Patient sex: M
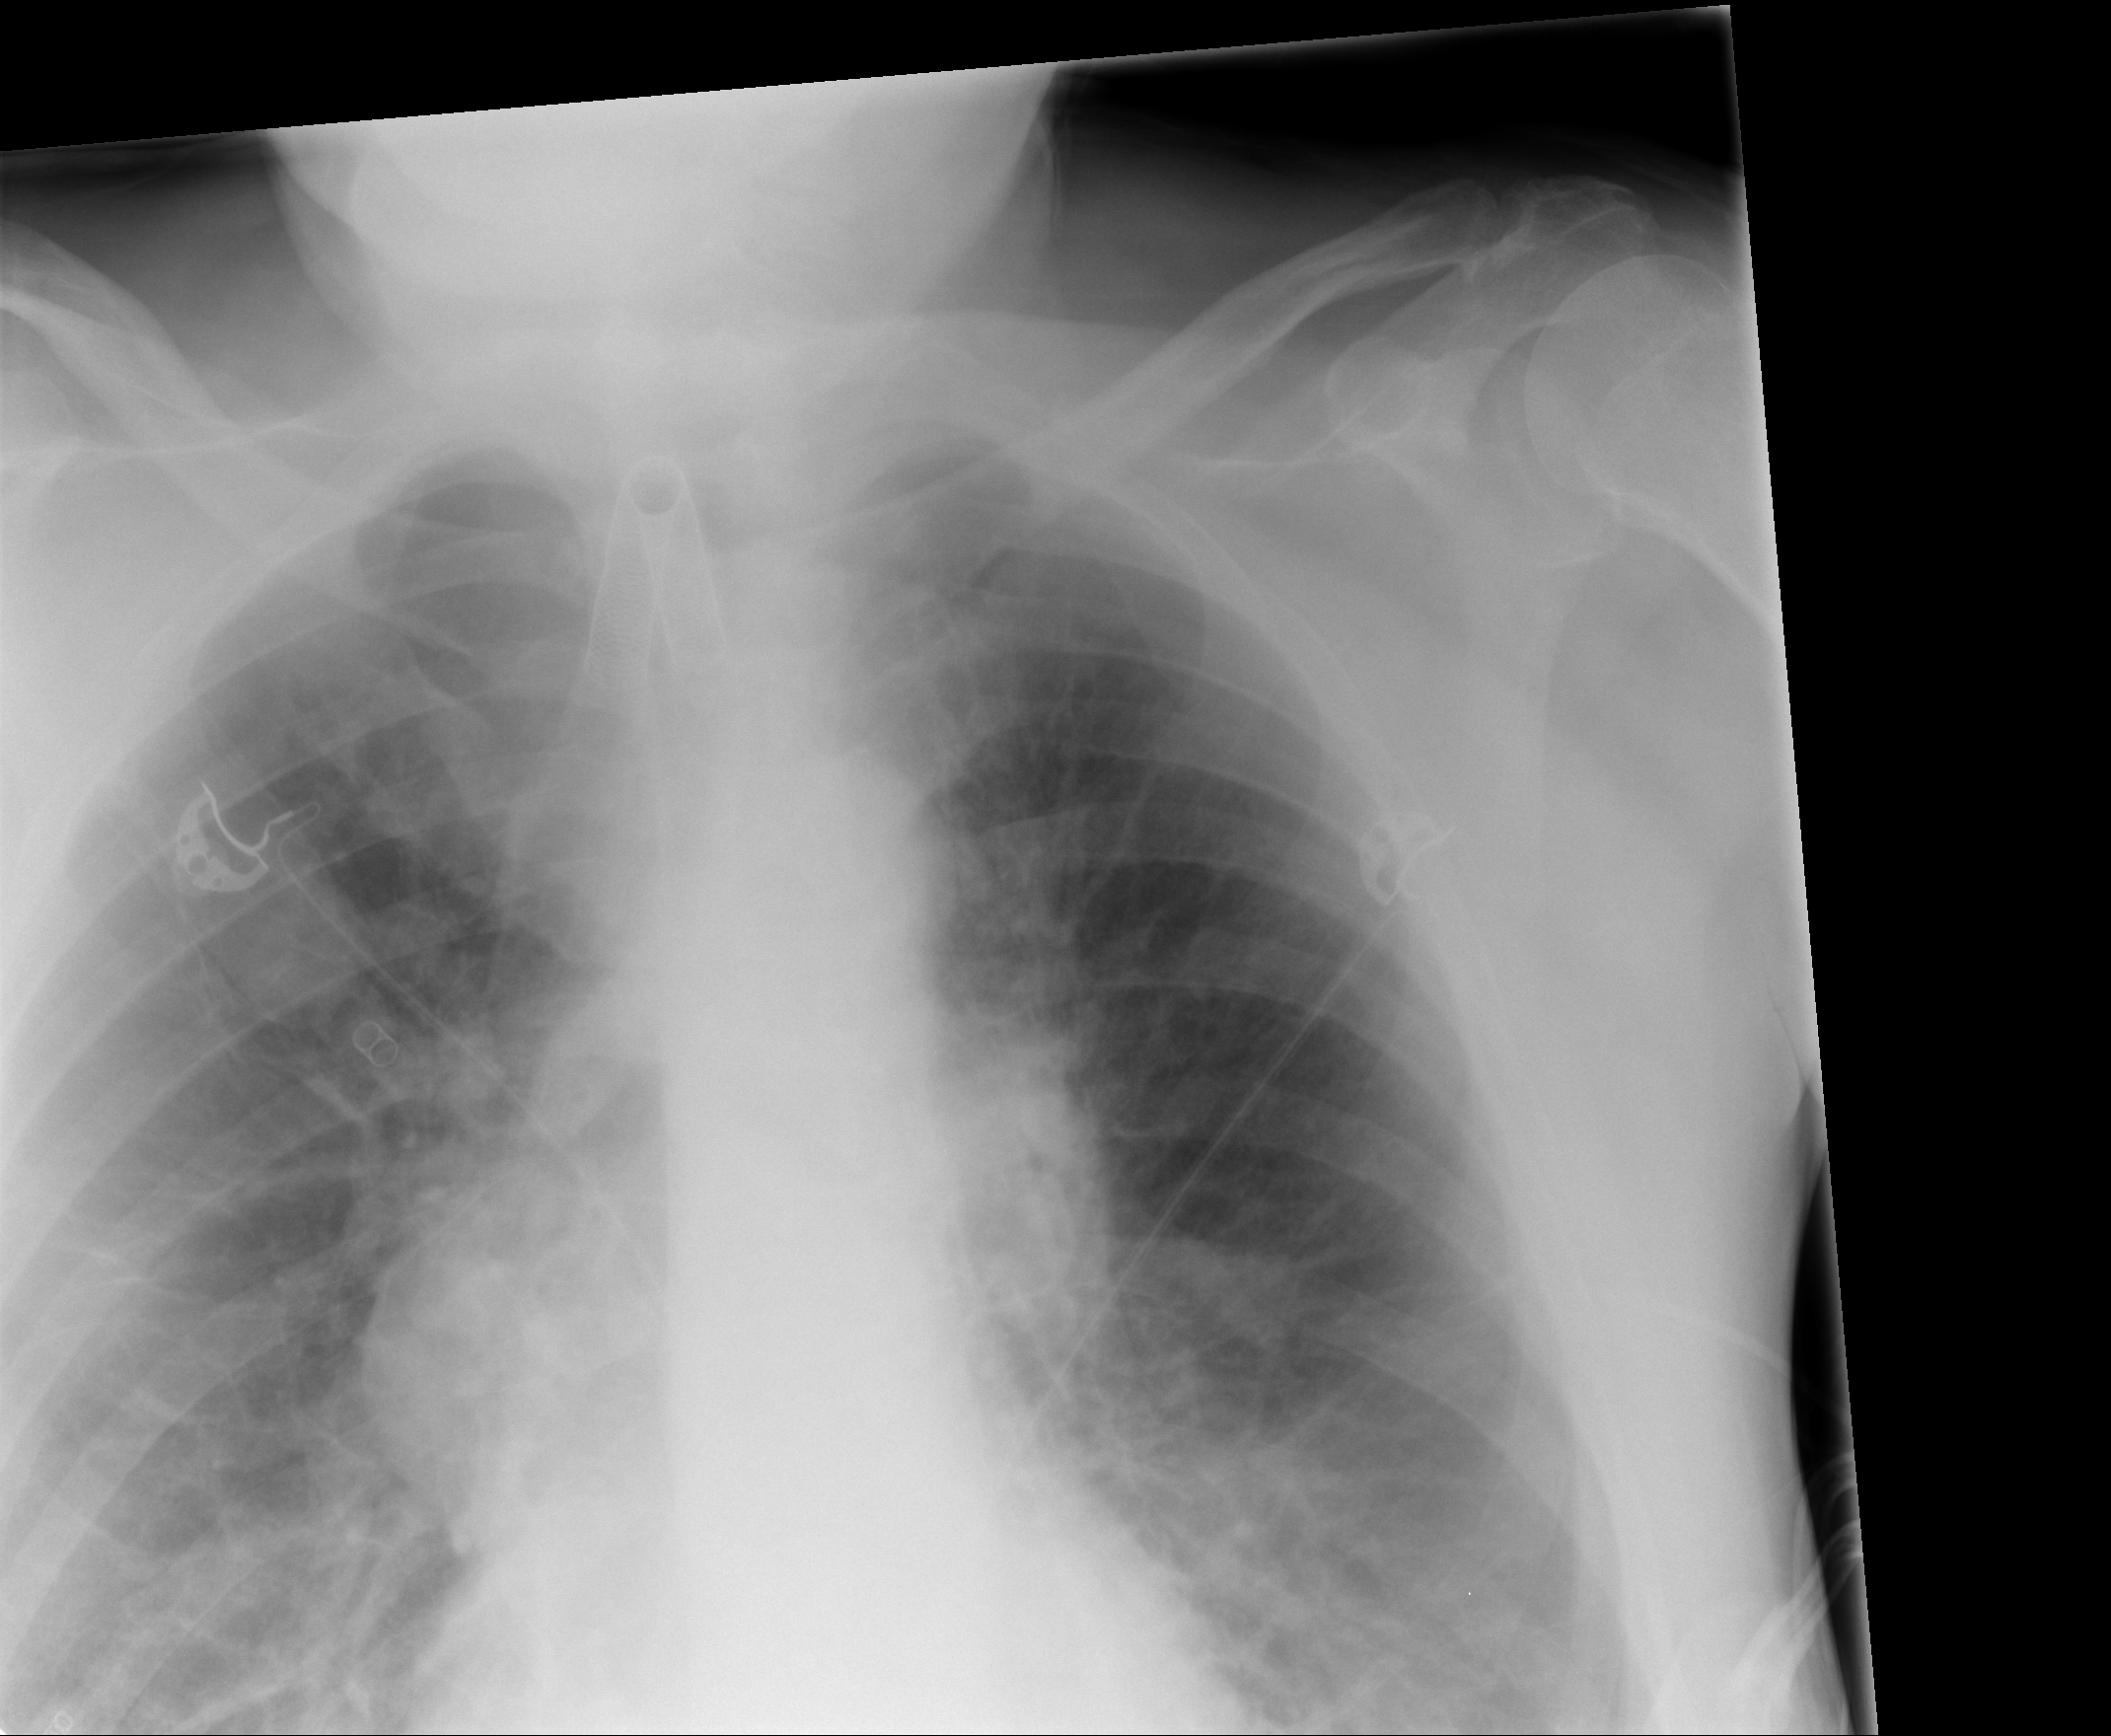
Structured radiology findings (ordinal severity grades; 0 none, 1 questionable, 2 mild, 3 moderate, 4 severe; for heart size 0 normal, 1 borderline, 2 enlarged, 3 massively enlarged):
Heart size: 0
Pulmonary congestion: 0
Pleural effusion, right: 0
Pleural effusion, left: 0
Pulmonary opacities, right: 2
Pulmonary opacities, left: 0
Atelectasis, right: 1
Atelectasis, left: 1